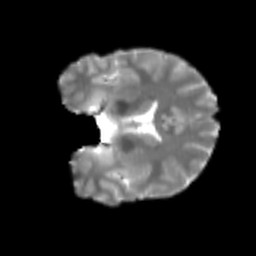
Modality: T2w
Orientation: coronal
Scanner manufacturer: siemens
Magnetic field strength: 3 T
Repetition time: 4 s
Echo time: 0.0594 s